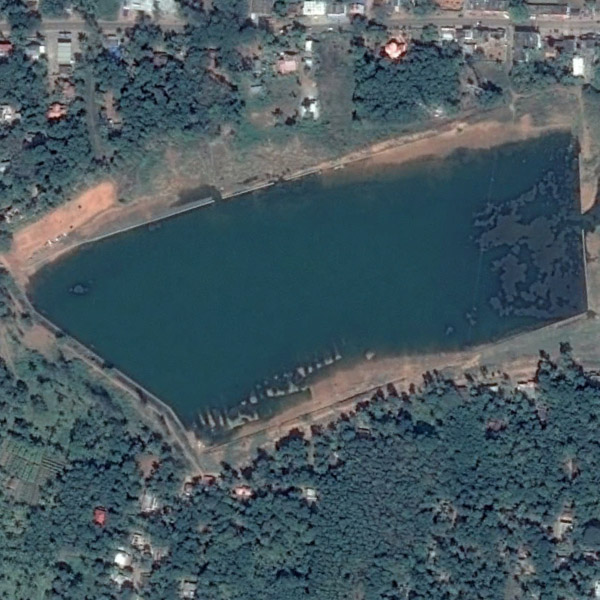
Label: Pond